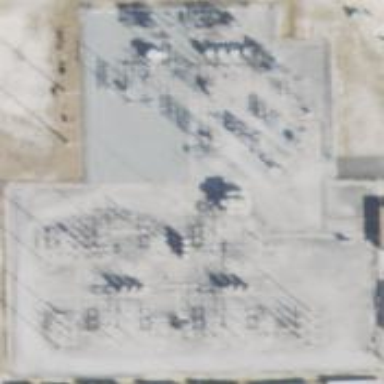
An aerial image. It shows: Outdoor power substation. The substation is at the transmission level. It is surrounded by fence.